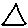
Label: triangle